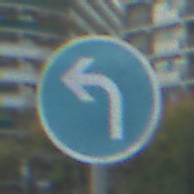
Verkehrszeichen: VorgeschriebeneFahrtrichtungLinks
Umgebung: Outdoor, Urban
Tageszeit: MorningAfternoon
Wetter: PartlyCloudy
Licht: Natural
Jahreszeit: NotSpecified
Kontrast: LowContrast